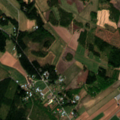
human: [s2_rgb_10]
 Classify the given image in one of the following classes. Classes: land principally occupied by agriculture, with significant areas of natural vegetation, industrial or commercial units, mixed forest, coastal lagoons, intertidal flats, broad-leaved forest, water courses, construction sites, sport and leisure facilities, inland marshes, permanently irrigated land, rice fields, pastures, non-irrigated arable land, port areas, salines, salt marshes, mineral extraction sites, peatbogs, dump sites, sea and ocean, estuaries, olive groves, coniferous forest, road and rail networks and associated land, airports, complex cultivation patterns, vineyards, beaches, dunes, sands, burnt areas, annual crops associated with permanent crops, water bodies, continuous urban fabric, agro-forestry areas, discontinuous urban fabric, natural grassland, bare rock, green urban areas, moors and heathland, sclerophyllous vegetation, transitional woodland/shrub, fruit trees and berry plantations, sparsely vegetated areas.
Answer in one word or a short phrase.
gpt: discontinuous urban fabric, non-irrigated arable land, land principally occupied by agriculture, with significant areas of natural vegetation, coniferous forest, mixed forest, transitional woodland/shrub